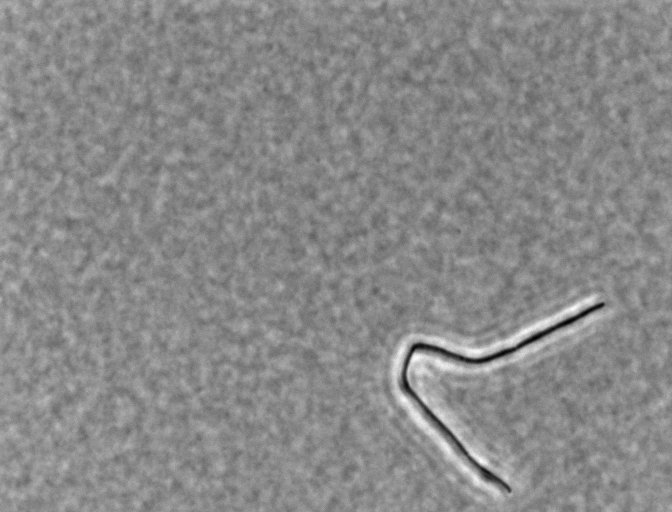
Phase contrast microscopy, 60x objective, 3 h incubation